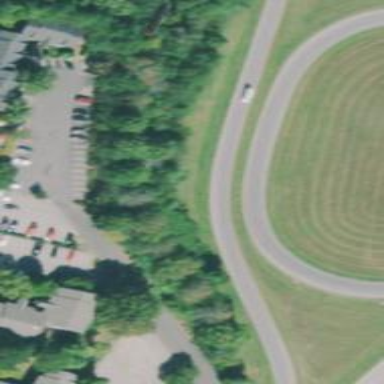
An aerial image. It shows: Trunk link highway.